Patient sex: F
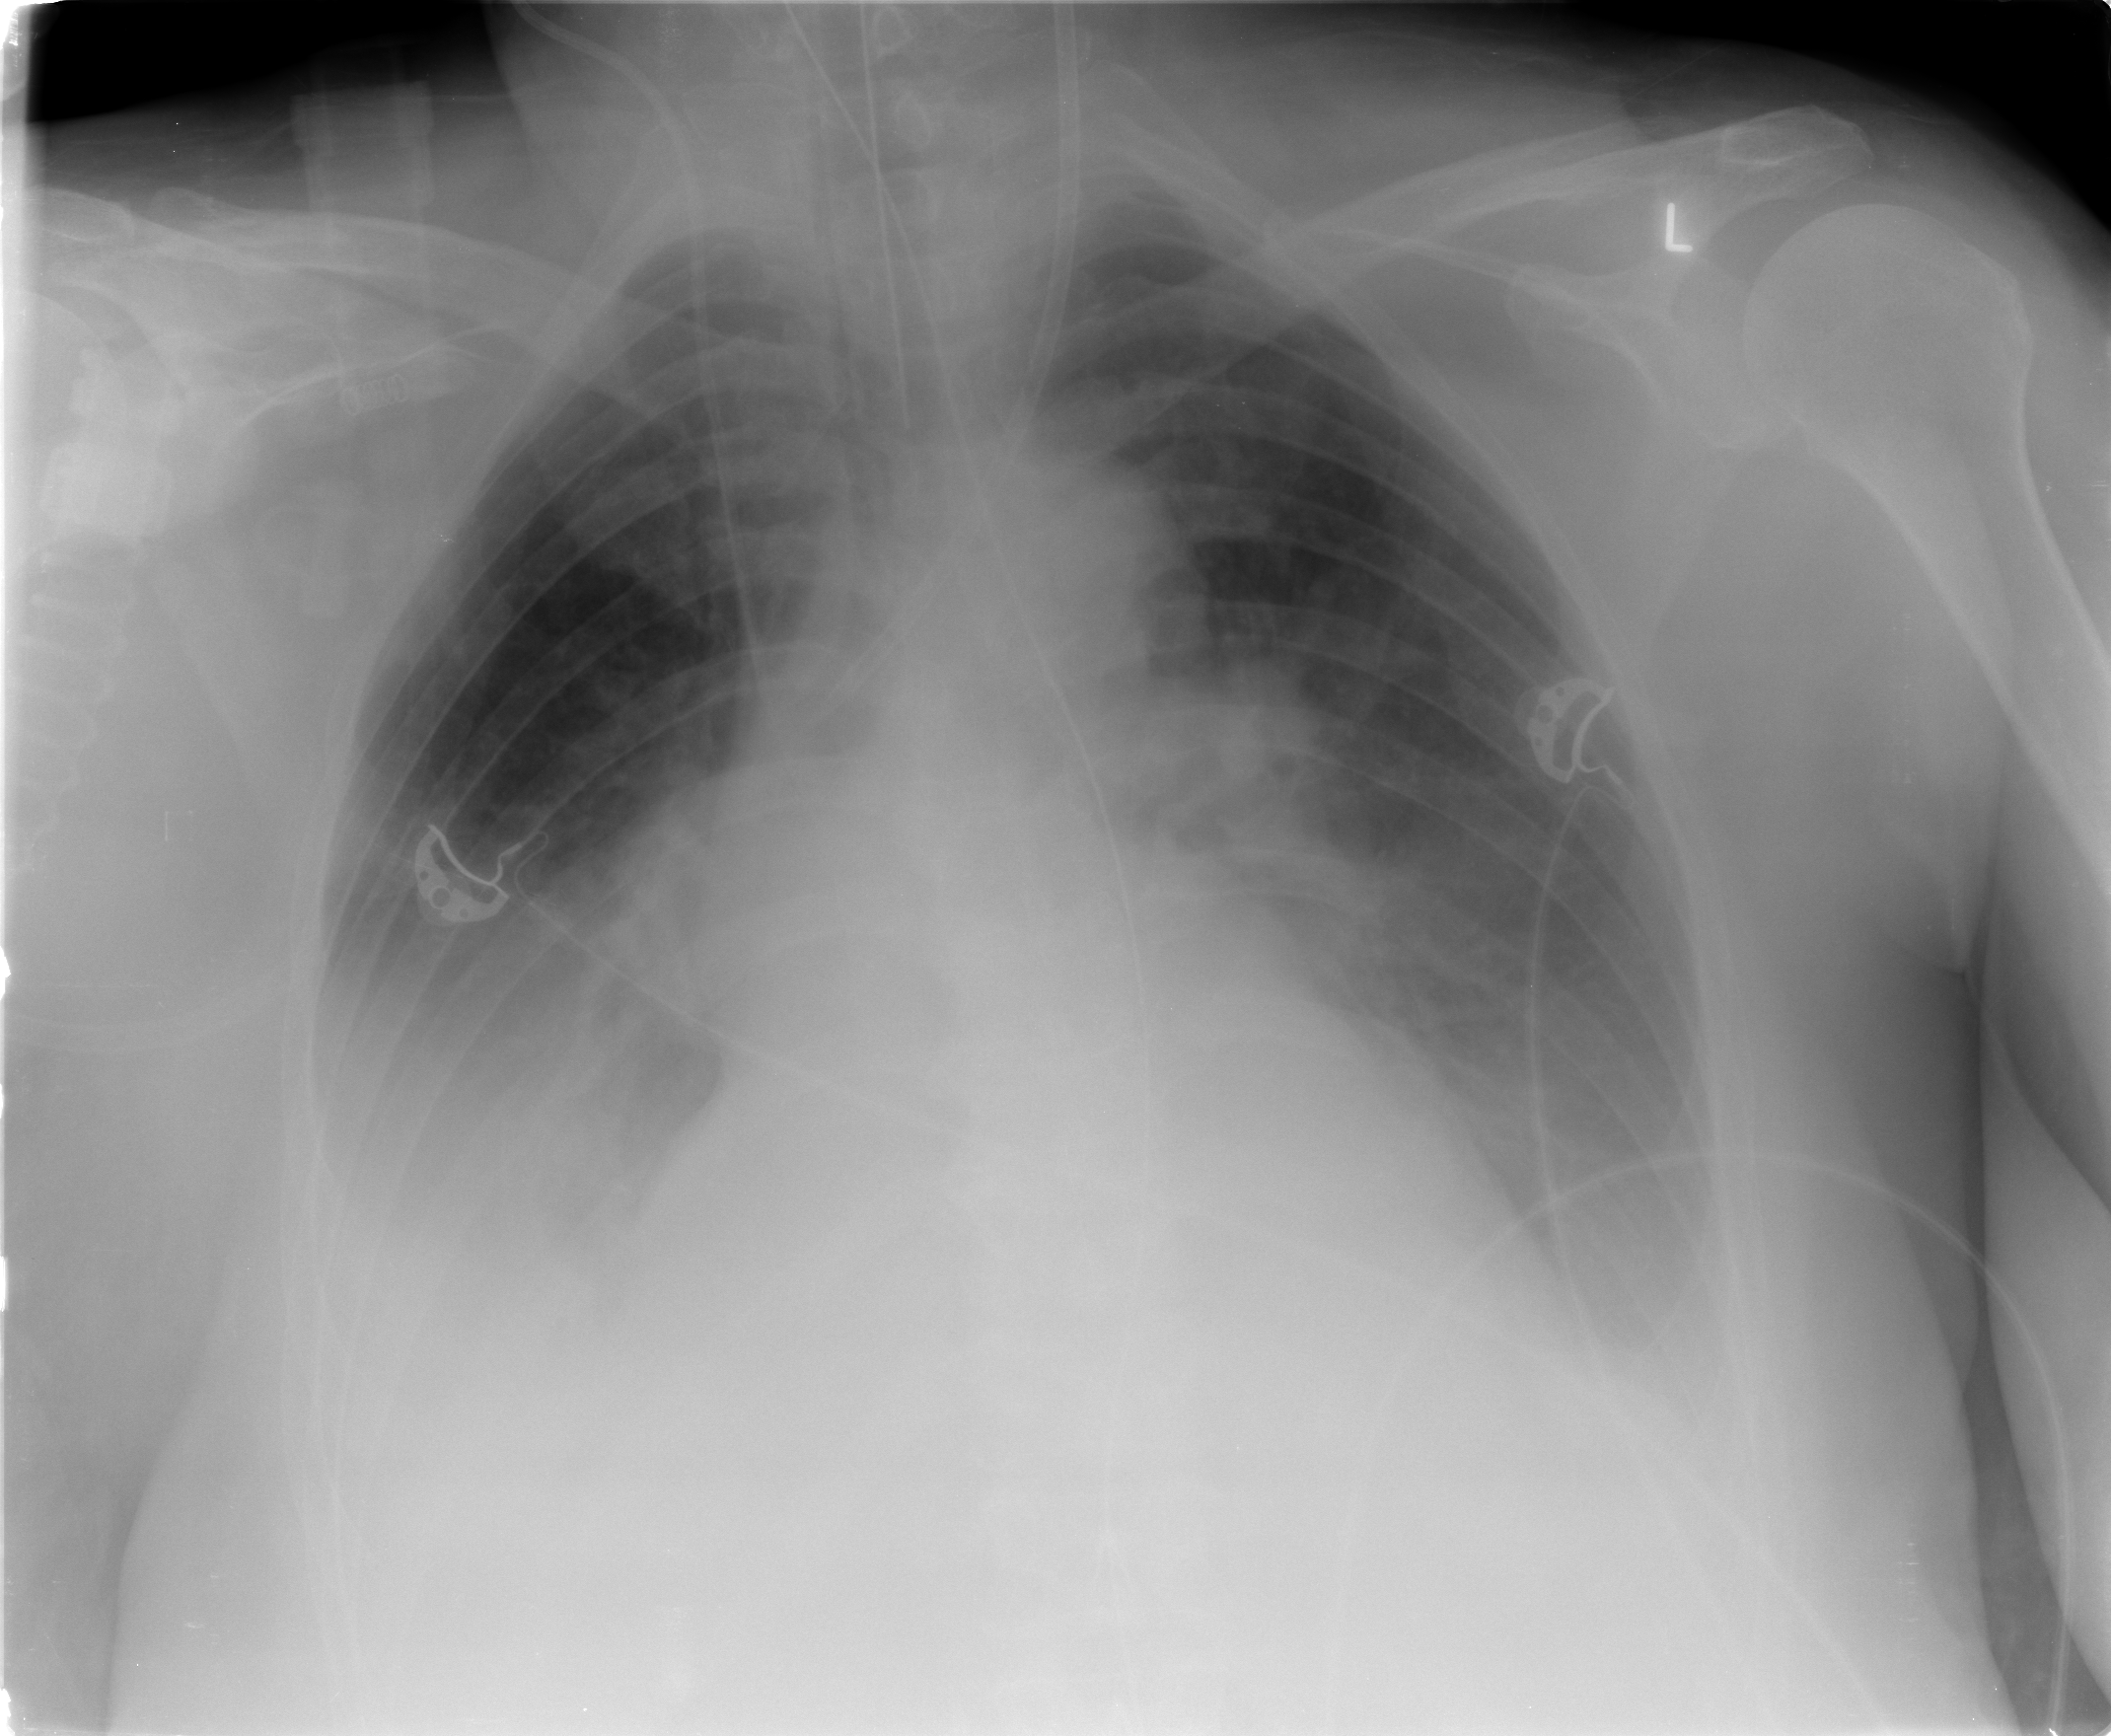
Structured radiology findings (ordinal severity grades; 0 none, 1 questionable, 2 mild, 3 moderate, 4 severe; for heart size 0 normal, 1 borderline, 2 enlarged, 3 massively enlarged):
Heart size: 0
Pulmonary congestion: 2
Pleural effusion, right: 3
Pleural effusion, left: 2
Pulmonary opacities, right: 0
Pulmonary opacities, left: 0
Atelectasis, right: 3
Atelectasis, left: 2